Field crop: maize
Growth stage: 2
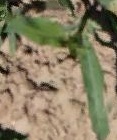
Species: maize